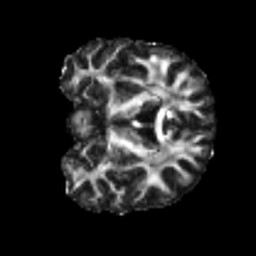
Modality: FA
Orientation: coronal
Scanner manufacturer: siemens
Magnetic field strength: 3 T
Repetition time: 4 s
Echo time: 0.0594 s